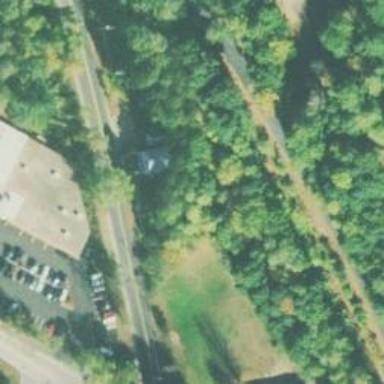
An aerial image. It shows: Abandoned railway.